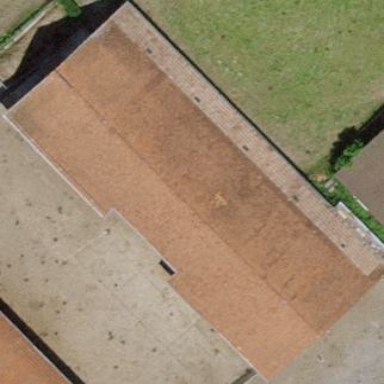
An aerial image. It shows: Gabled roof on farm auxiliary building.